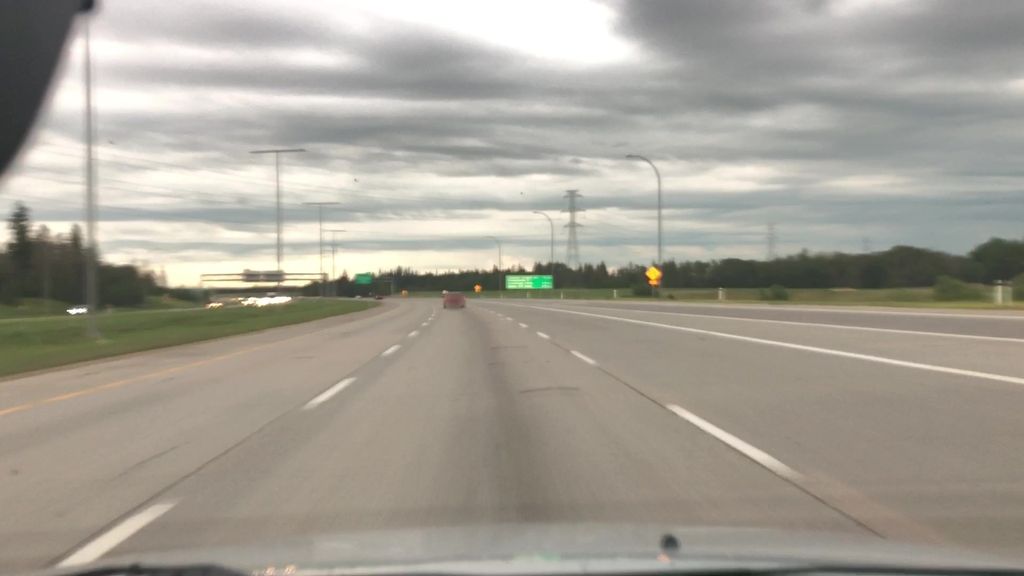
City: edmonton